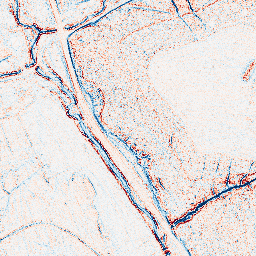
Category: edge_preserving
Decomposition family: anisotropic_diffusion
Decomposition parameters: iterations: 5
kappa: 50
gamma: 0.05
Upsampling method: sinc_blackman
Upsampling parameters: scale: 2
kernel_size: 16
Upsampling scale: 2